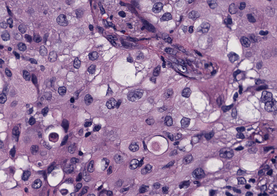
Tumor epithelial tissue: yes
Tumor-associated stroma tissue: no
Normal tissue: no